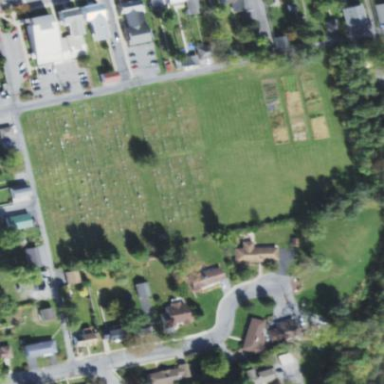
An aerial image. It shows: Cemetery.